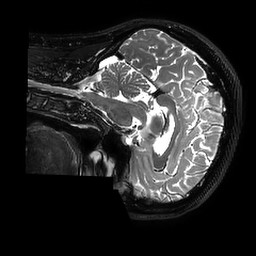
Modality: T2w
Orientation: sagittal
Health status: ill
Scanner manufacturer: philips
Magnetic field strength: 3 T
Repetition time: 2.5 s
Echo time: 0.331 s